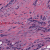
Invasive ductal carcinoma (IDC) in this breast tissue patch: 1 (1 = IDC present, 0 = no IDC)